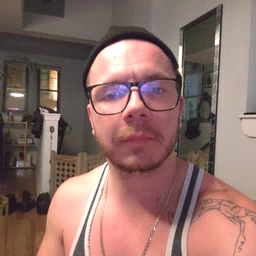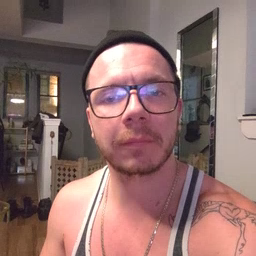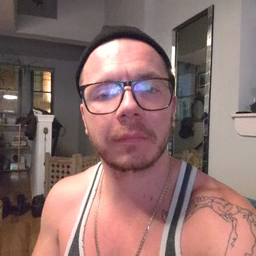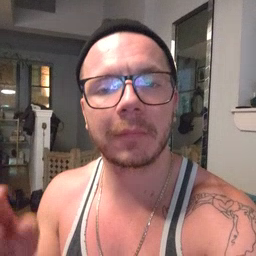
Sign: owie